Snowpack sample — Snodgrass Mountain, Crested Butte, Colorado (2/4/25, 12:06 PM MST)
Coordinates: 38.923, -106.968
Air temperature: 35 °F
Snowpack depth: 80 cm
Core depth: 20 cm
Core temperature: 33.8 °F
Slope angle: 14°, slope face: 78°
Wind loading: low
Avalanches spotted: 0
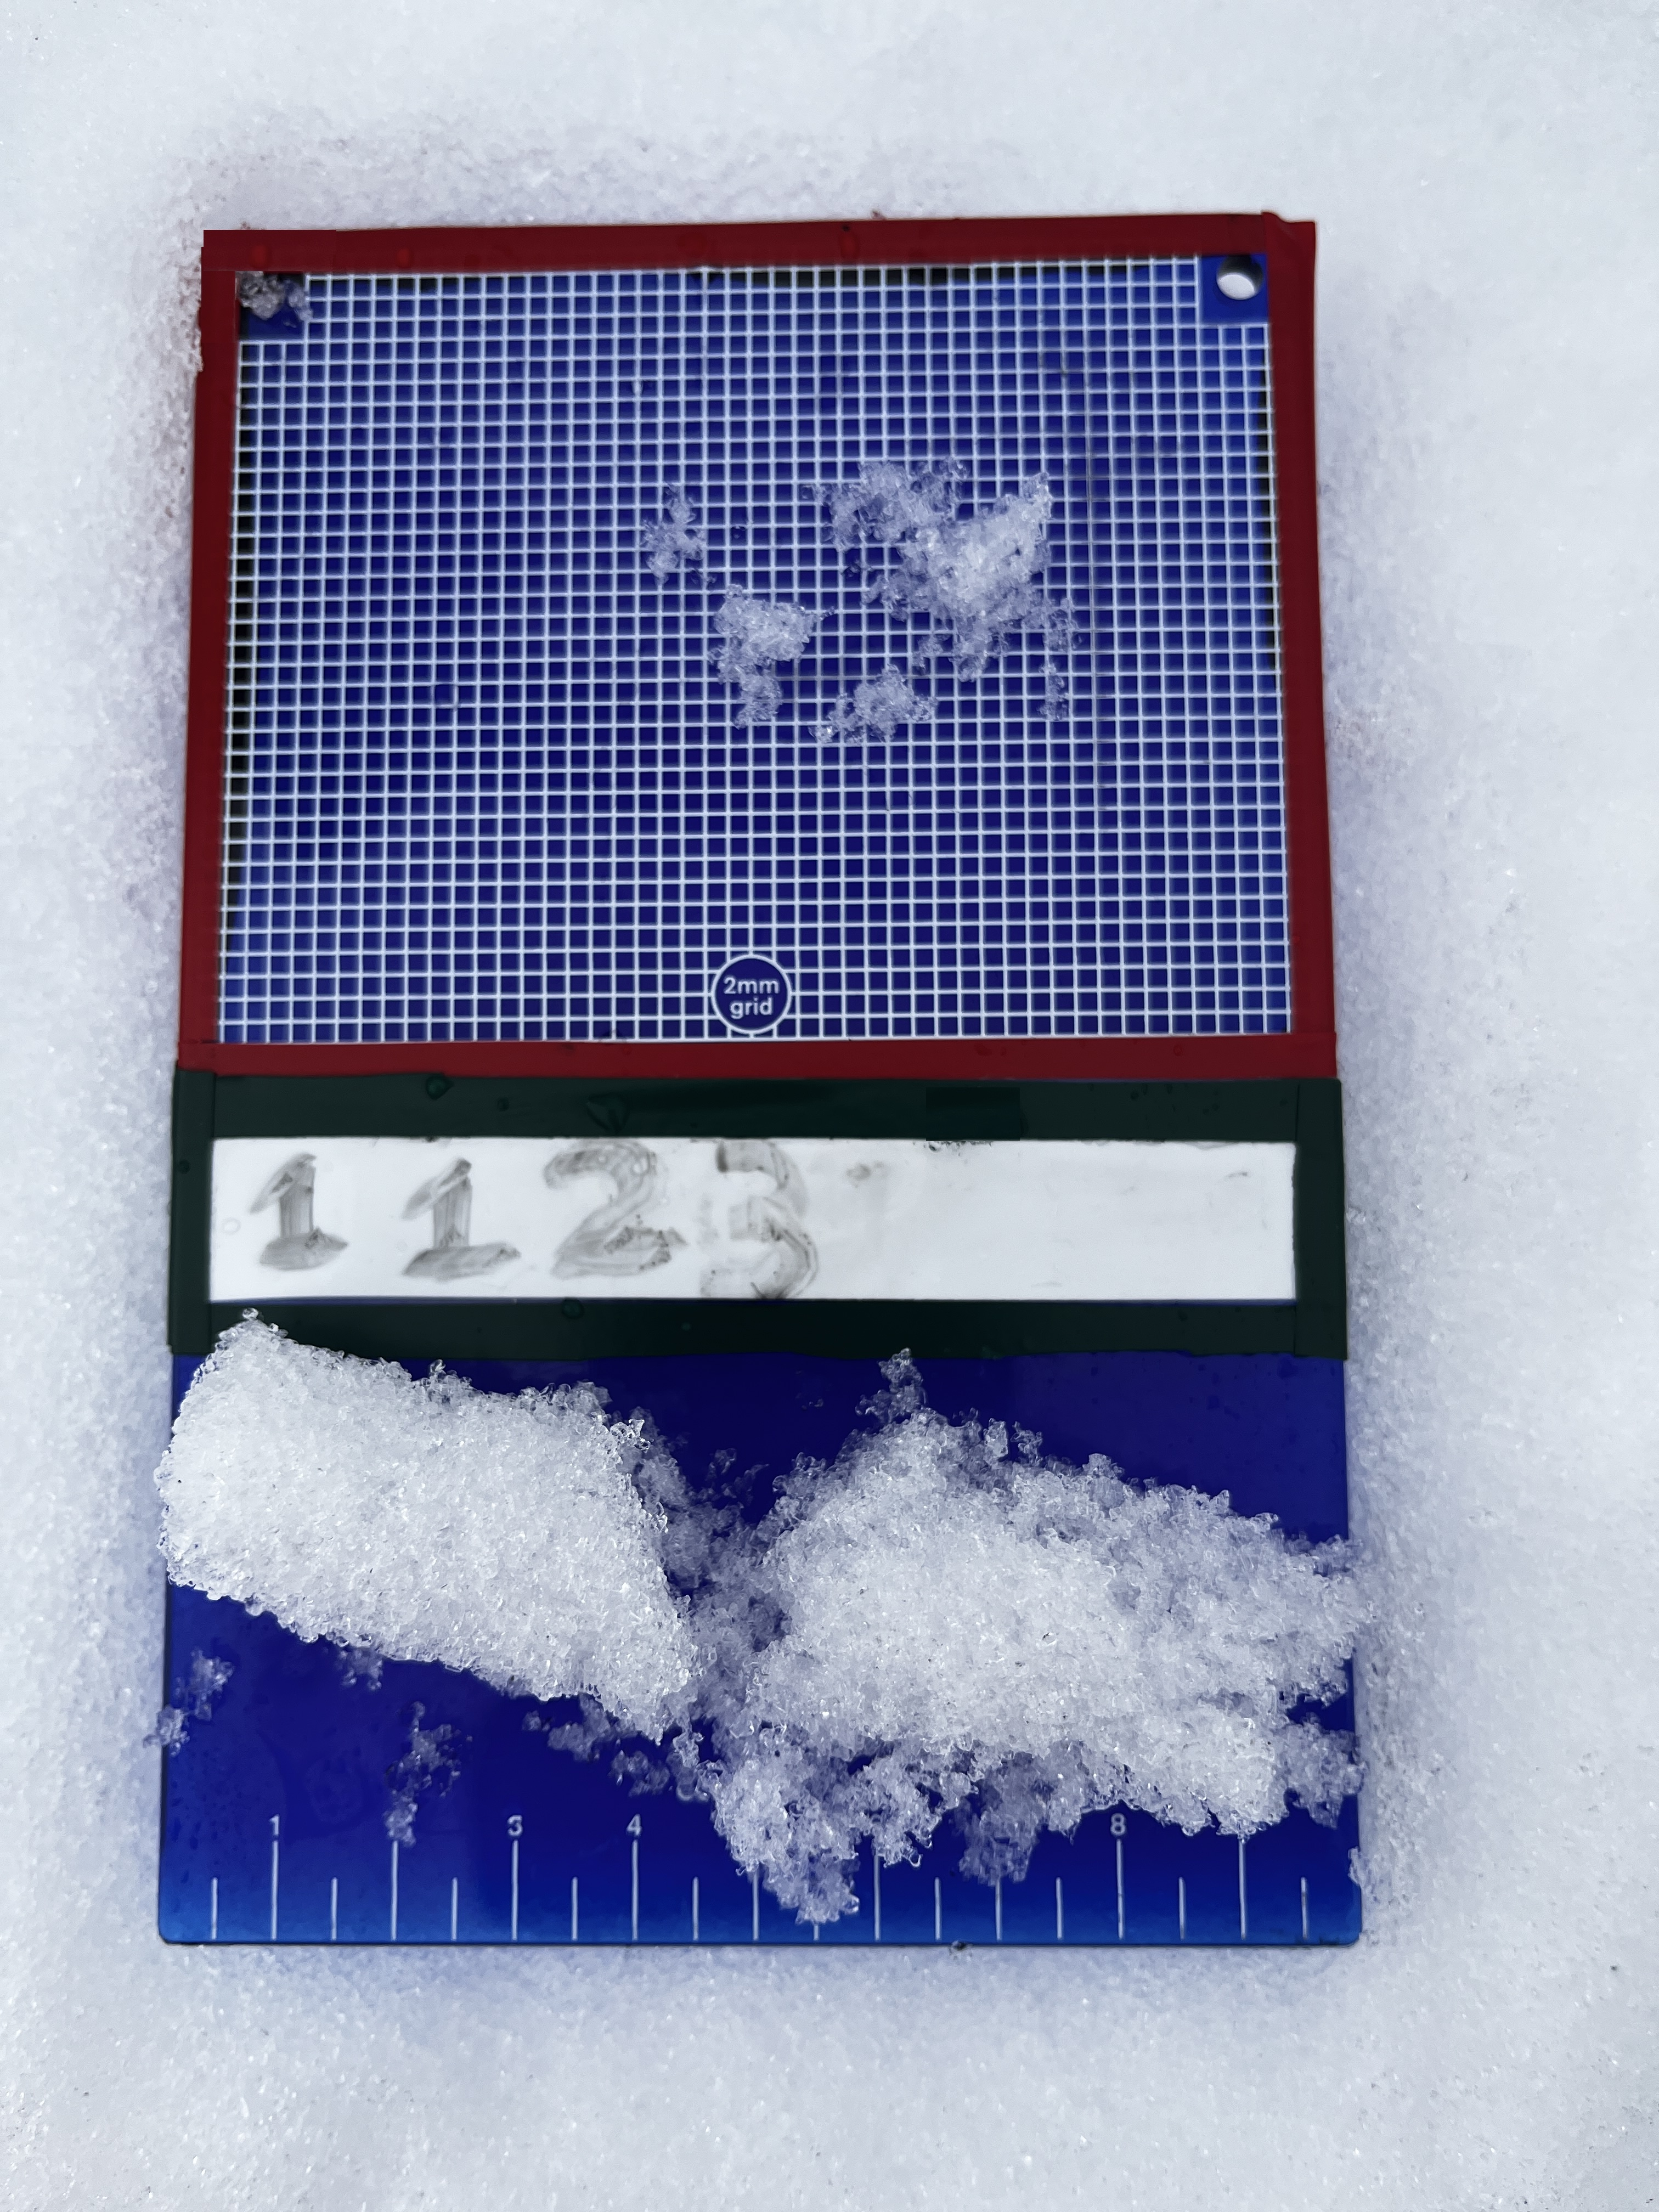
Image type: crystal_card
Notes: No avalanches nearby, unusually warm weather for the last month reported by residents, Collected 25 yards from treeline